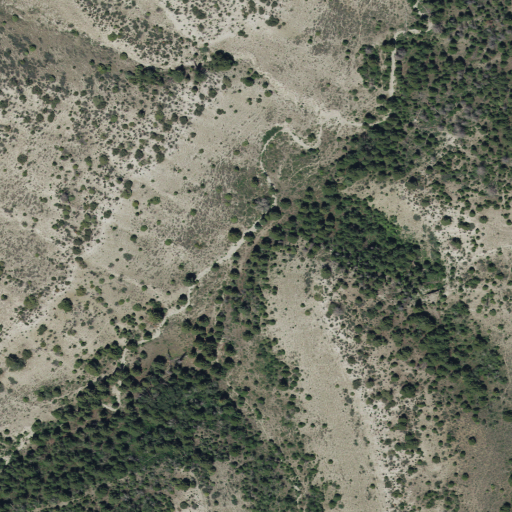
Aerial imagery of valley in Utah named Trail Hollow containing shrub, evergreen forest, deciduous forest, and mixed forest